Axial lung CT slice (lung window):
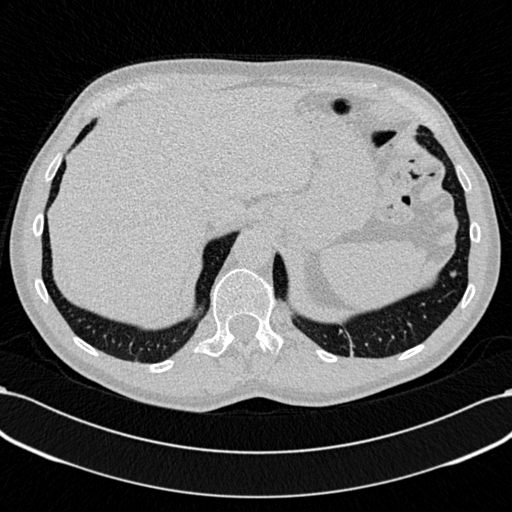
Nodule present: yes
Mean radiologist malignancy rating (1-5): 3.25